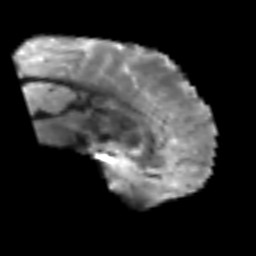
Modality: T2w
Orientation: sagittal
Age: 60
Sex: male
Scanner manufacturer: siemens
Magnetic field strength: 3 T
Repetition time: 6.1 s
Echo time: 0.101 s